Question: This <URL> says it occurs when it sends twice.
Mine activates when a user changes the value in a selection box, so this isn't my problem.
<URL> is my previous question which shows my code and a few screenshots of the errors.
I couldn't get the 500 (Internal server error) working, hopefully solving the ajax problem first will help sort it out.
The full error from the console:
'''
error admin-add-module:128
$.ajax.error admin-add-module:128
l jquery-1.8.3.min.js:2
c.fireWith jquery-1.8.3.min.js:2
T jquery-1.8.3.min.js:2
r jquery-1.8.3.min.js:2
'''
After changing JQuery to the full version it output this error:

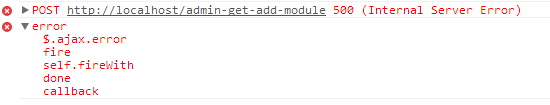
Answer: I got rid of the 500 internet server error. I wasn't parsing through the link.
'''
$app->post('/admin-get-add-module', function () use($app,$link){ <<<<<<<<LINK HERE
$req = $app->request();
$stackid = $_POST['stackid'];
$myStacks = filterStacks($app);
$app->view()->appendData(array("username" => getUsername($app)));
$sql = $link->prepare("select * from evironments where StackID=?");
error_log(var_export($sql,true));
$sql->bind_param("i", $stackid);
})->name('admin-get-add-module');
'''
It still doesn't work though <URL> is a link to the sql / ajax problem